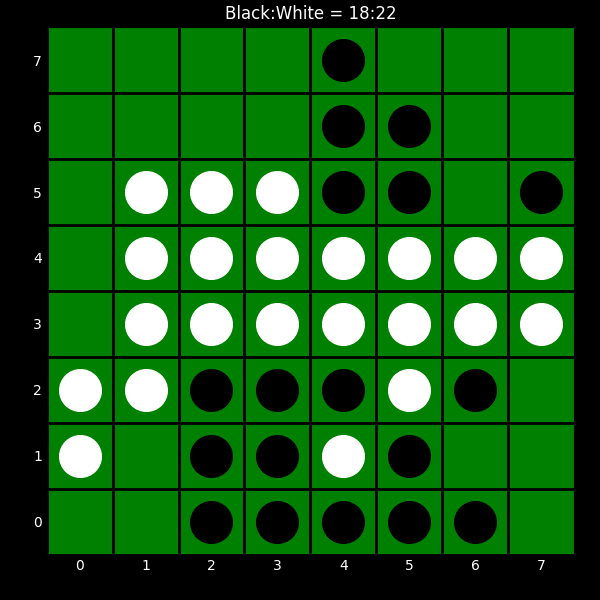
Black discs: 18
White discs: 22